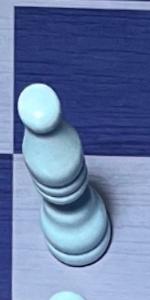
Label: Bishop_White